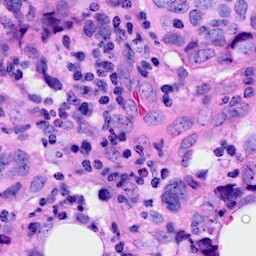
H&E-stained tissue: Breast